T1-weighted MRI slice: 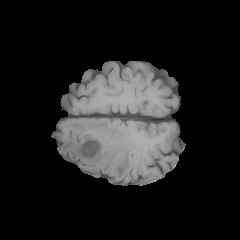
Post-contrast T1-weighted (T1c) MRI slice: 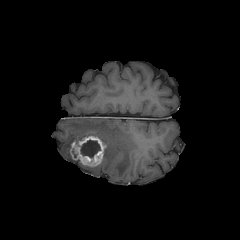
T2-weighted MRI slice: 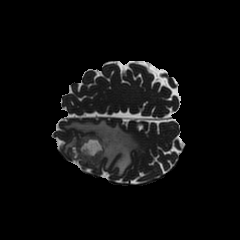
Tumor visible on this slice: yes